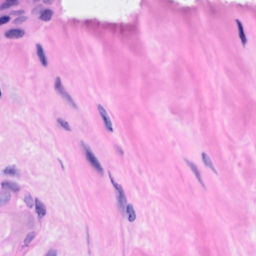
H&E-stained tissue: Breast